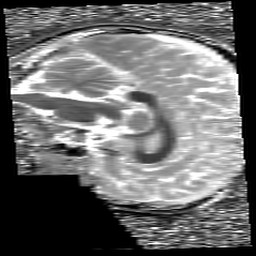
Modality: T1map
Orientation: sagittal
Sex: female
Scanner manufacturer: siemens
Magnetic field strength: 3 T
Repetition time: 5 s
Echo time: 0.00368 s